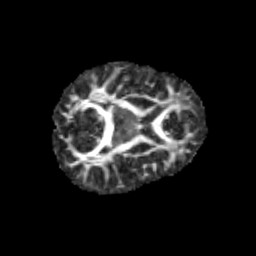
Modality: FA
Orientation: axial
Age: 9
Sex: male
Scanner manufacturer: siemens
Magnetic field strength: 3 T
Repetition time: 3.8 s
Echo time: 0.07 s